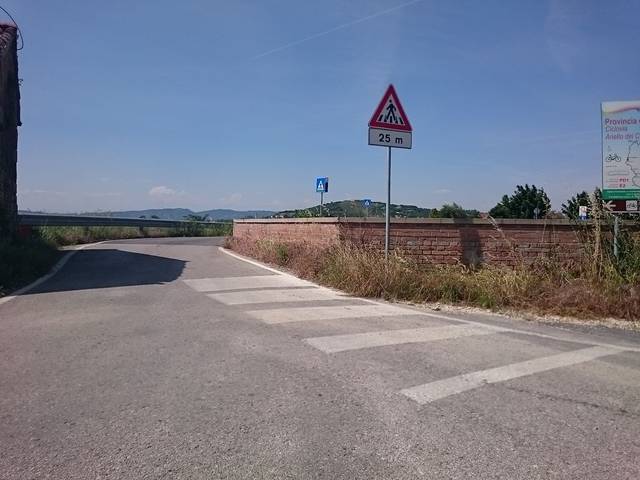
Region: Italy
Coordinates: 45.33, 11.62